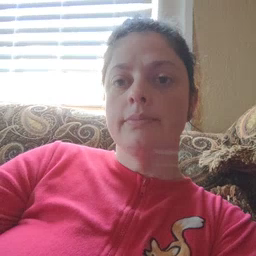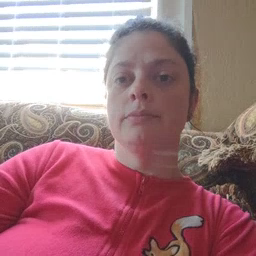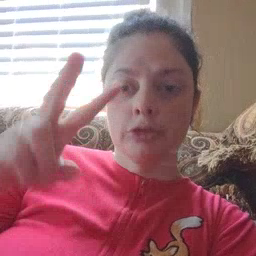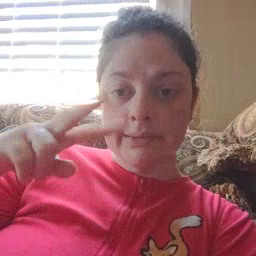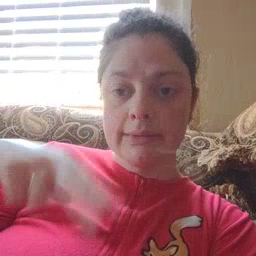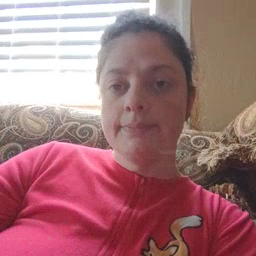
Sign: read